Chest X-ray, PA view. Patient: 33 years old, sex M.
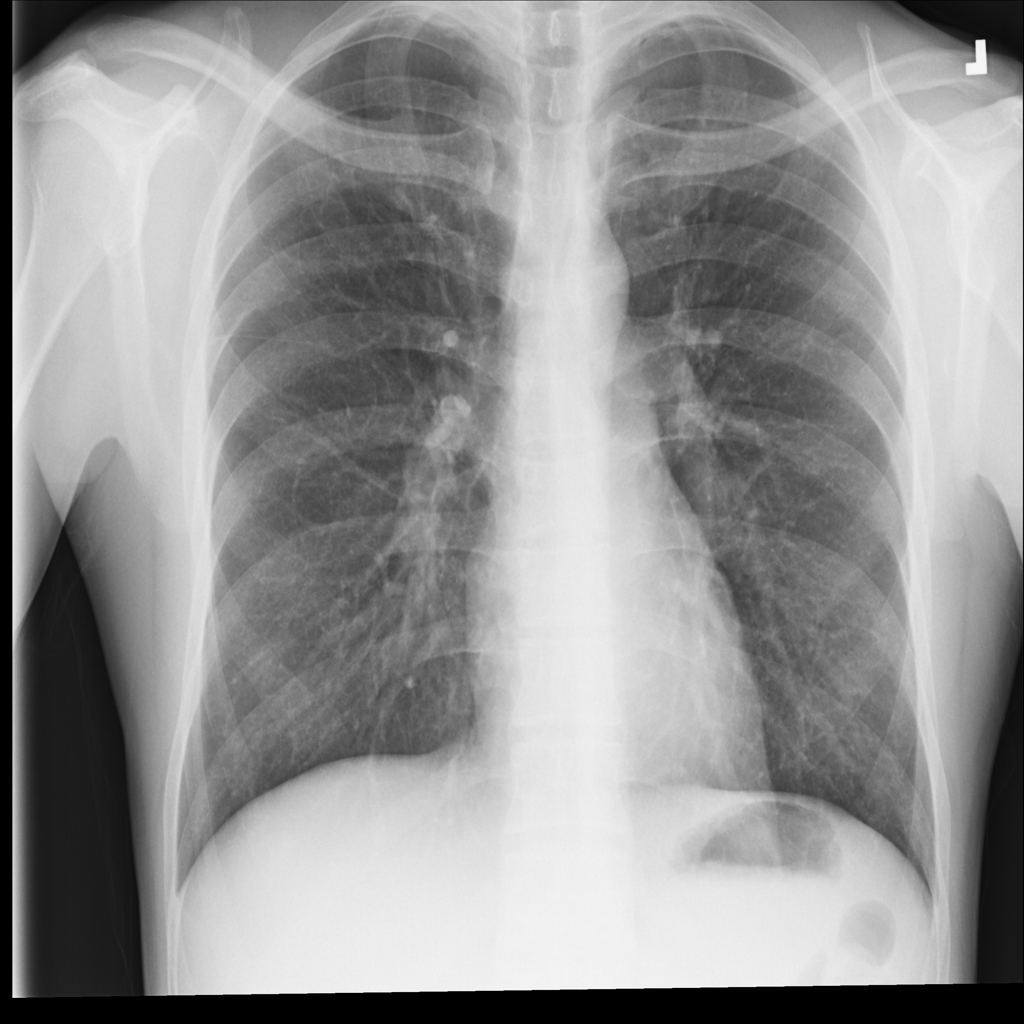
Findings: No Finding